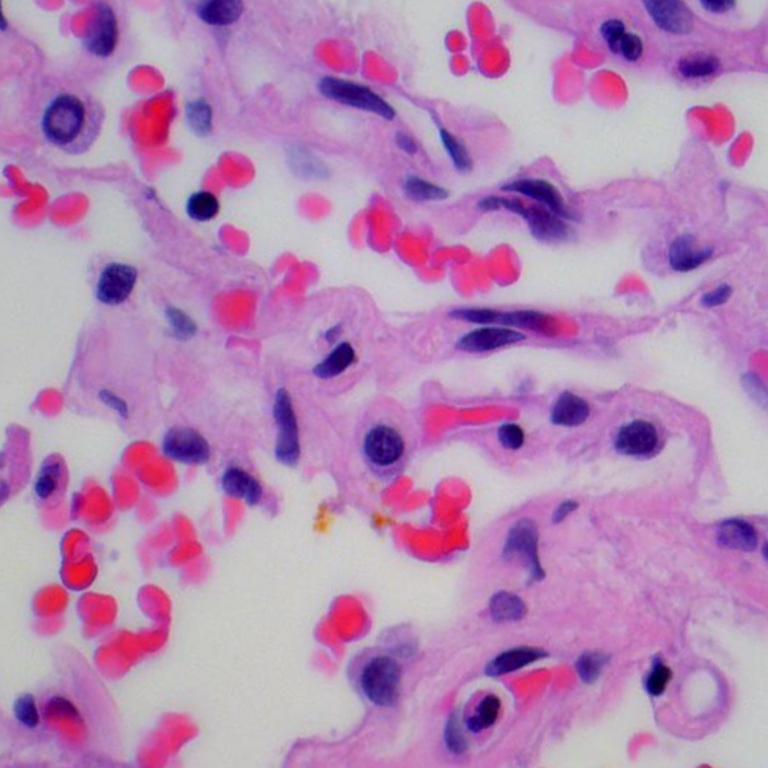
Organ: lung
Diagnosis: benign